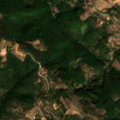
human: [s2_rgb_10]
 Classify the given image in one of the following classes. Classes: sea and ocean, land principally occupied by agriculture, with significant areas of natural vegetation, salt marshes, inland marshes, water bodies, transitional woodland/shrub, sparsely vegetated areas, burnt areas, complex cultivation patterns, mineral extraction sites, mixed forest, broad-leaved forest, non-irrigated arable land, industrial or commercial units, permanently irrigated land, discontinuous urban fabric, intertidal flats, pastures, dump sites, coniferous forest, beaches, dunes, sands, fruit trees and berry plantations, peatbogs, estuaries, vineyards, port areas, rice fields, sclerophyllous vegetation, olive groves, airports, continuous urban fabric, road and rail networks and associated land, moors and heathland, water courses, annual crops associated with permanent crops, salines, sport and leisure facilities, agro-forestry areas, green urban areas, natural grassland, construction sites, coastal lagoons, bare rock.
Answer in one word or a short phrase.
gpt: land principally occupied by agriculture, with significant areas of natural vegetation, broad-leaved forest